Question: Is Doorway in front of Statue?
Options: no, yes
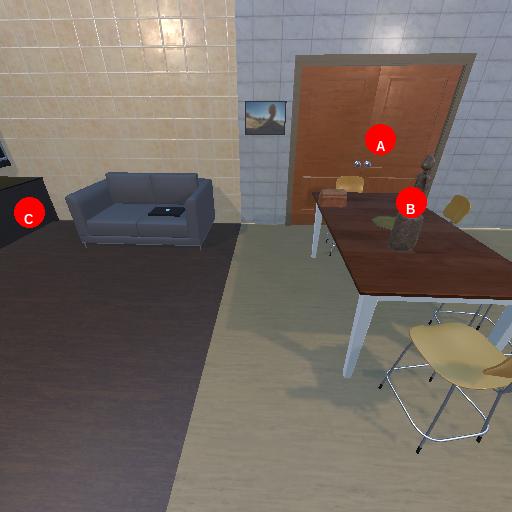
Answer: no